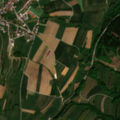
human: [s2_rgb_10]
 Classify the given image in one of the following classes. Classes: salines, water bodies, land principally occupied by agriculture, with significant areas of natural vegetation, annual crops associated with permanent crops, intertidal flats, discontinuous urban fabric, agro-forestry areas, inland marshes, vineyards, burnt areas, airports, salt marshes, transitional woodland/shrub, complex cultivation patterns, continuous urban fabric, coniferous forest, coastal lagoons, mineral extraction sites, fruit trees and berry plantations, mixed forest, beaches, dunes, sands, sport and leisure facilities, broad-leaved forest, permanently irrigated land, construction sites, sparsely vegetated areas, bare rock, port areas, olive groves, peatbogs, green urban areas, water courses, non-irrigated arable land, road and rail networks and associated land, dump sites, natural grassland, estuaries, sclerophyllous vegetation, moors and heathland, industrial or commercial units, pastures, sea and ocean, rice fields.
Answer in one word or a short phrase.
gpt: discontinuous urban fabric, non-irrigated arable land, complex cultivation patterns, coniferous forest